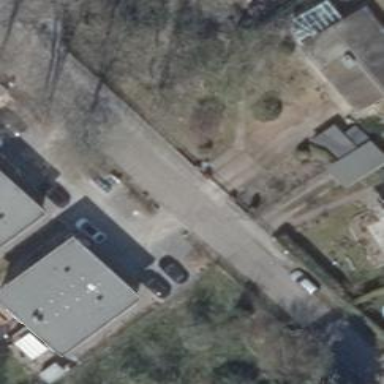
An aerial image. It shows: Residential road with sidewalks on both sides. The sidewalk surface is ground.